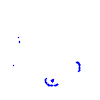
Particle: kaon